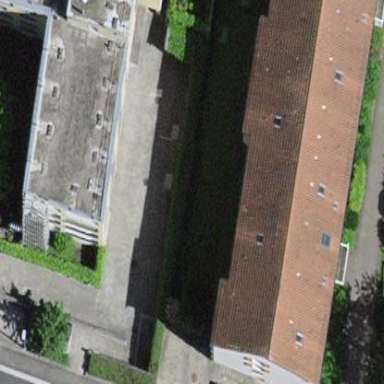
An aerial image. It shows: Gabled roof apartments building.